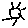
Label: sun